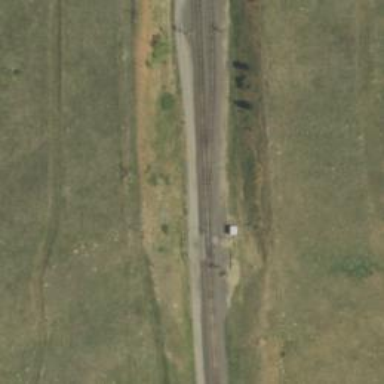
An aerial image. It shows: Railway spur junction.